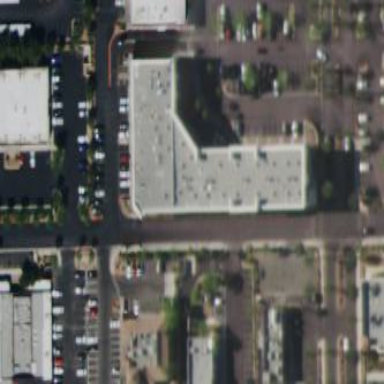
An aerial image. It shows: Building.